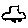
Label: car